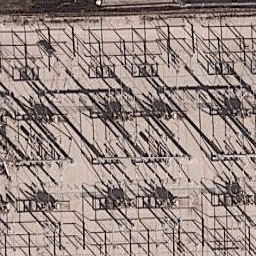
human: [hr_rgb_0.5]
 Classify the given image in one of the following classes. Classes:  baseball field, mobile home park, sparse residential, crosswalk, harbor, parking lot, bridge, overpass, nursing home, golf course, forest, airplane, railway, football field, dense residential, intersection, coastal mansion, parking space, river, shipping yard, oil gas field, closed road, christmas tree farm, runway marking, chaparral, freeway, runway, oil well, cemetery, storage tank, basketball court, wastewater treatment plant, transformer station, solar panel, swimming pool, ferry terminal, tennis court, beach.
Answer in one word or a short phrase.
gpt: transformer station